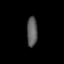
Tissue: lung
Cell type: Epithelial cells
Senescence score: 0.2195
Nuclear area (px): 307
Mean DAPI intensity: 93.928